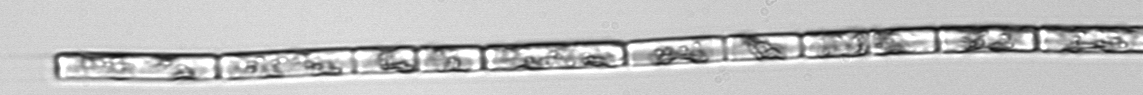
Label: Guinardia_delicatula